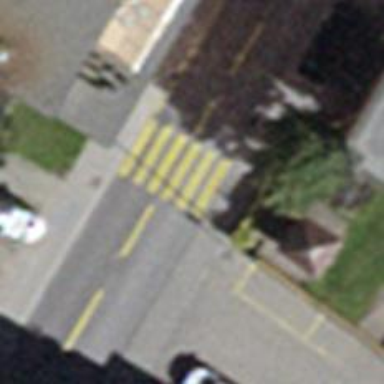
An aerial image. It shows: Zebra crossing on the road.